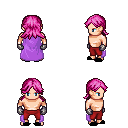
a pixel art fantasy rpg character, male body template, human, light skin, lavender cape, red pants, pink loose hair, metal gloves, black slippers, four views (front, back, left, right), 2x2 character sprite sheet, small pixel art, hard edges, no anti-aliasing